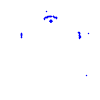
Particle: proton